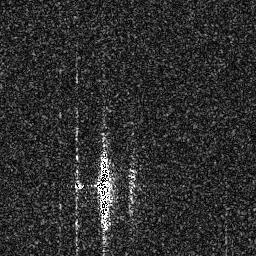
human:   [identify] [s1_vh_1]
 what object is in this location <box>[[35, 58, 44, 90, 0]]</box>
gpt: <ref>1 medium ship at the bottom</ref>